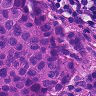
Metastatic tissue present: yes